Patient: sex M, age 77
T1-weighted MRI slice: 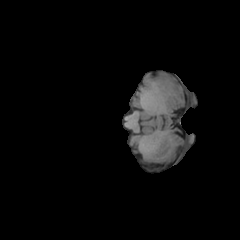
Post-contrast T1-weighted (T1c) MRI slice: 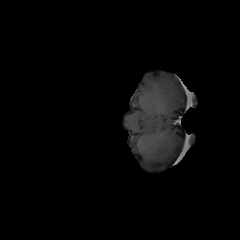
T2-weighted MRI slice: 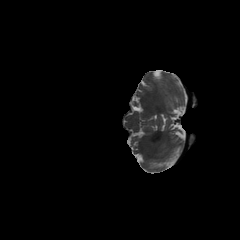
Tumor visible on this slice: no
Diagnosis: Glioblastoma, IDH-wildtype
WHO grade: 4